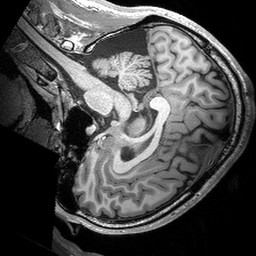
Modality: T1w
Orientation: sagittal
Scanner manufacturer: siemens
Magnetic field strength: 3 T
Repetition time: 2.53 s
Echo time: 0.00288 s